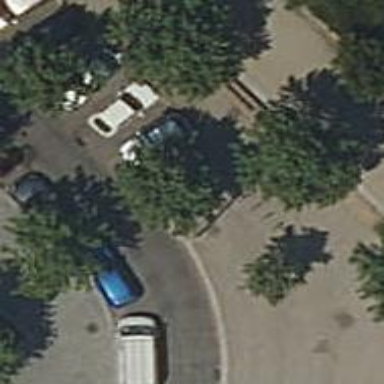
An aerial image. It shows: Bicycle parking area with stands available.